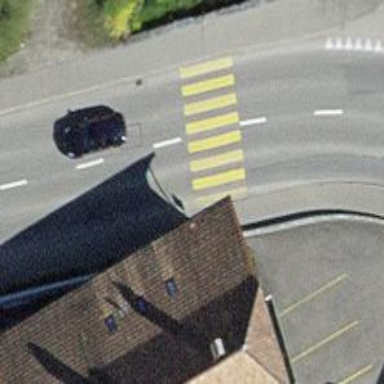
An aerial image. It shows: Zebra crossing on the road.